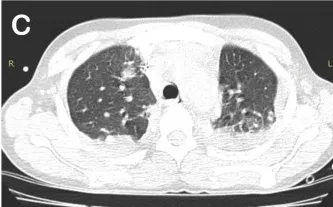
(B) Bilateral pleural effusion with basal consolidations and pericardial effusion.
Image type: radiology (ct)